Question: In my app, I have a clear background color set because I have a view that I am animating as a background.
So when pushing a view(on iOS 7), Apple generates a drop shadow on the view closest to the right (see image)
I am attempting to navigate between 2-3 views and since I have a clear background color, it generates an unnecessary shadow
is there any clean solution to disable this generated drop shadow?

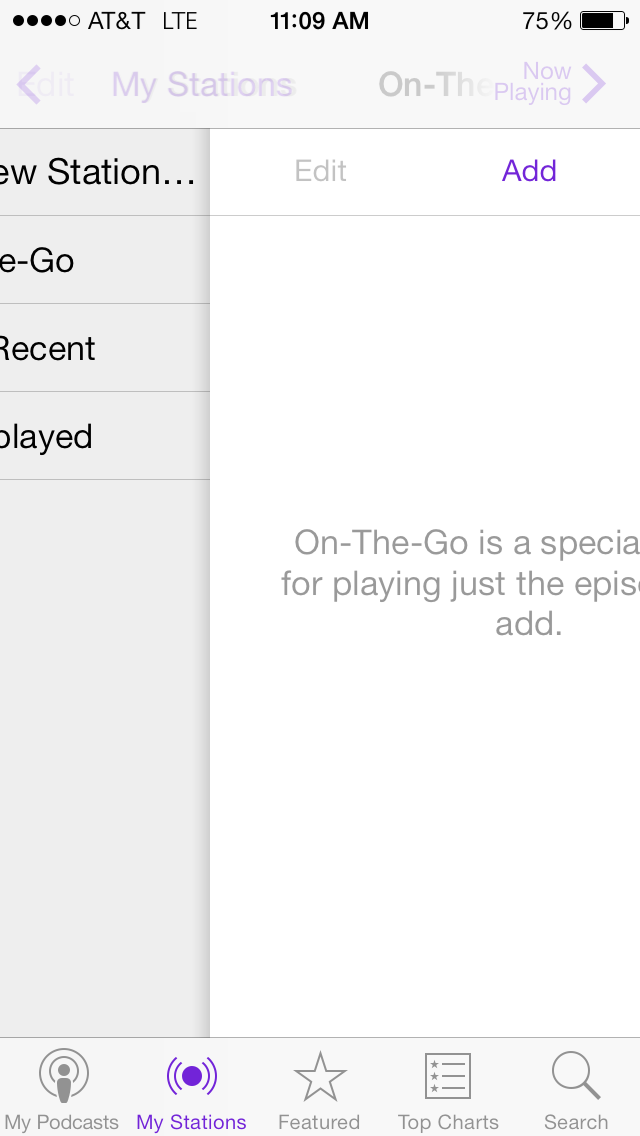
Answer: You can call the push/pop viewcontroller with animation = NO and put this code on the viewDidAppear of the viewController that you are pushing:
> '''
[UIView animateWithDuration:1.2
animations:^{
self.view.frame = CGRectMake(320, 0, 320, 480);
}];
'''
And this, when you pop the viewController:
'''
[UIView animateWithDuration:1.2
animations:^{
self.view.frame = CGRectMake(0, 0, 320, 480);
}];
'''